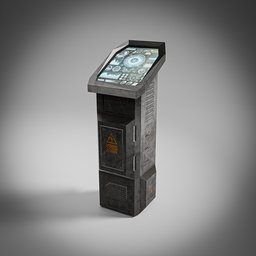
Label: mechanical